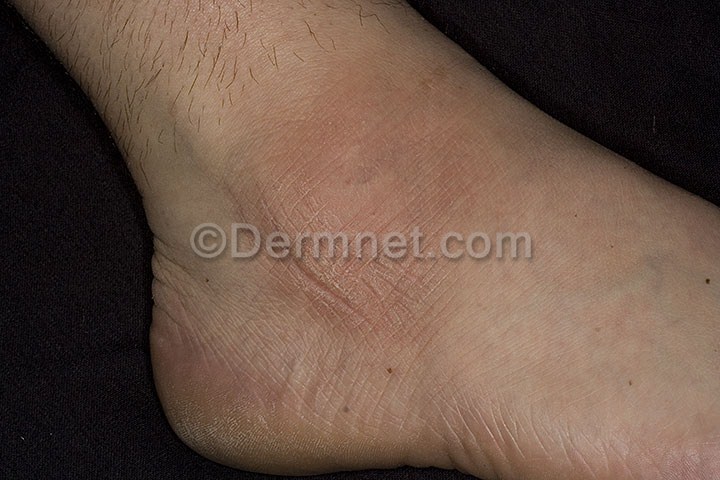
Disease: Eczema Photos